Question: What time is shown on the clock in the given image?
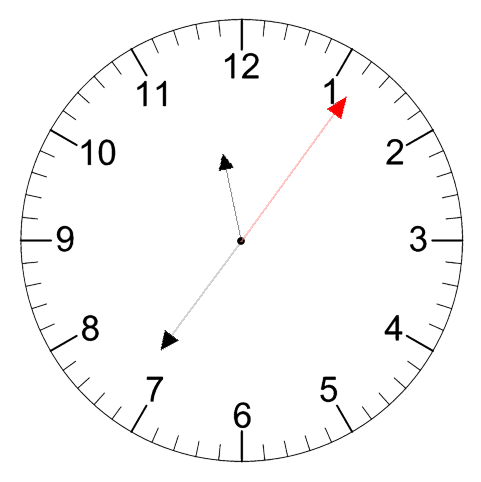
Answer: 11:36:06